四年级 · 算术
下面算式中, 可用来解释右面坚式计算道理的式子是（）。

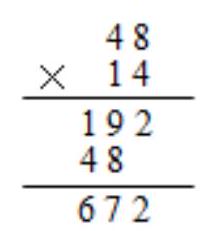
A. $48 \times 7 \times 2$
B. $48 \times 4+48 \times 10$
C. $8 \times 14+40 \times 14$
D. $4 \times 48+1 \times 48$

答案: B
解析: 解B

【分析】根据乘法分配律可知, $48 \times 14=48 \times(4+10)=48 \times 4+48 \times 10$ 或者 $48 \times 14=(8+40) \times 14=8 \times 14$ $+40 \times 14$ 都可以解答此题, 但是只有 $48 \times 14=48 \times(4+10)=48 \times 4+48 \times 10$ 可用来解释题目中的坚式计算道理。

【详解】据分析可得:

下面算式中, 可用来解释右面坚式计算道理的式子是 $48 \times 4+48 \times 10$ 。

| 48 |
| ---: |
| $\times \quad 14$ |
| 192 |
| 48 |
| 672 |

故答案为: B

【点睛】本题考查两位数乘两位数的计算方法, 理解算理是关键。